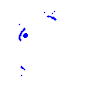
Particle: electron